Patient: sex M, age 23
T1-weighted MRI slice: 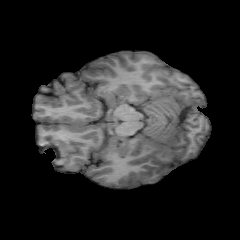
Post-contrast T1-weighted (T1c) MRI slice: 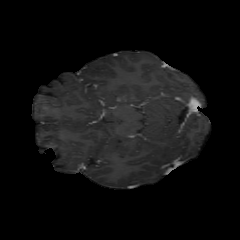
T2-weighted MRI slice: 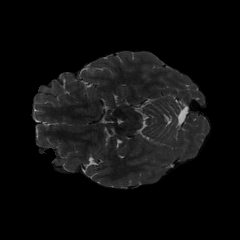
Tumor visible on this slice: no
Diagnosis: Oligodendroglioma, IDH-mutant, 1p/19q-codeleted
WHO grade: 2